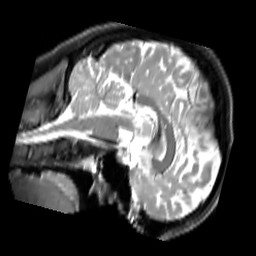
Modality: PDw
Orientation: sagittal
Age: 22
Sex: male
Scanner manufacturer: siemens
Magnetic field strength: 3 T
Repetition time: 11.88 s
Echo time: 0.014 s